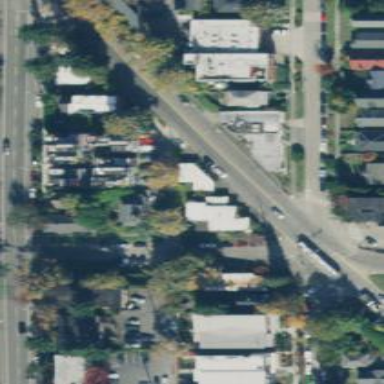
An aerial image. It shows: Residential road with separate sidewalk.